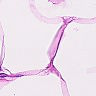
Metastatic tissue present: no